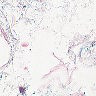
Metastatic tissue present: no